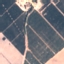
Land use / land cover: PermanentCrop